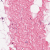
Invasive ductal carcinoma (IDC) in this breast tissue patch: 0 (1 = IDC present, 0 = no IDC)